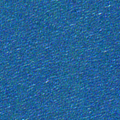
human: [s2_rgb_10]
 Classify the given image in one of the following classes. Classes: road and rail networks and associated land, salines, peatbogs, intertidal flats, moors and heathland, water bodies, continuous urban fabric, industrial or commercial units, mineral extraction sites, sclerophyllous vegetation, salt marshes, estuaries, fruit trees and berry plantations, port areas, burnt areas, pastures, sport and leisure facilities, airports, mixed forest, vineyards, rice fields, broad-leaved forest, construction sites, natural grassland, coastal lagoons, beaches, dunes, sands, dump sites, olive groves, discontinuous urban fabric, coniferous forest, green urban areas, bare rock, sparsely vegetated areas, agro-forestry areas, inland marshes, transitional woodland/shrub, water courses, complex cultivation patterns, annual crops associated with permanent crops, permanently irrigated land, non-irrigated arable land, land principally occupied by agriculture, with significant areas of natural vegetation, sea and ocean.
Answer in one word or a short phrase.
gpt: sea and ocean